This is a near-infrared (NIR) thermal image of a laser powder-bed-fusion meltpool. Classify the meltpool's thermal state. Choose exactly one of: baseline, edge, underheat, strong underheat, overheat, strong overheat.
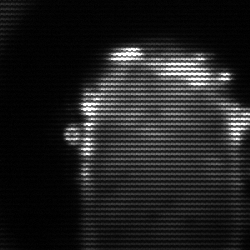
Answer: baseline